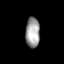
Tissue: lung
Cell type: Fibroblasts
Senescence score: 0.6441
Nuclear area (px): 417
Mean DAPI intensity: 159.269